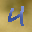
Label: 4